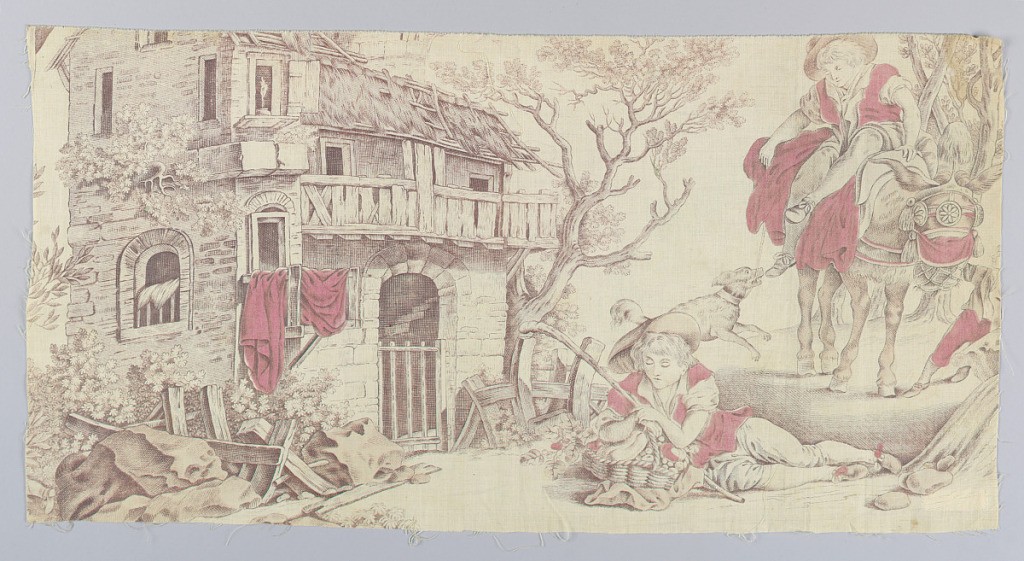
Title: Textile
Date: ca. 1790
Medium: Madium: cotton Technique: printed by engraved copper roller on plain weave
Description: Fragment showing boy lounging on the ground in front of a building. Another boy is descending from a donkey.